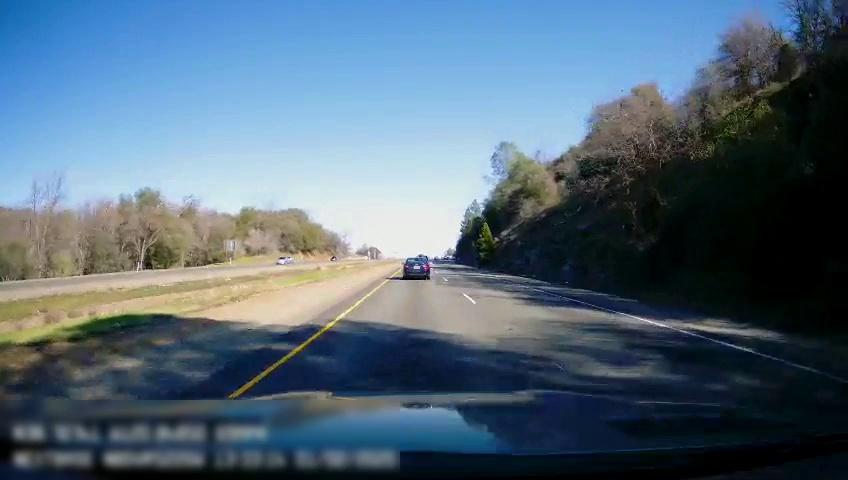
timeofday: Day
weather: Sunny
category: Drivable Space
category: Drivable Space
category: Vehicles | Car
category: Lanes | Current Lane
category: Lanes | Current Lane
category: Lanes | Alternate Lane